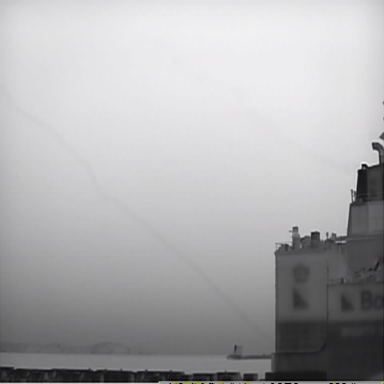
There is a liner in the infrared image.